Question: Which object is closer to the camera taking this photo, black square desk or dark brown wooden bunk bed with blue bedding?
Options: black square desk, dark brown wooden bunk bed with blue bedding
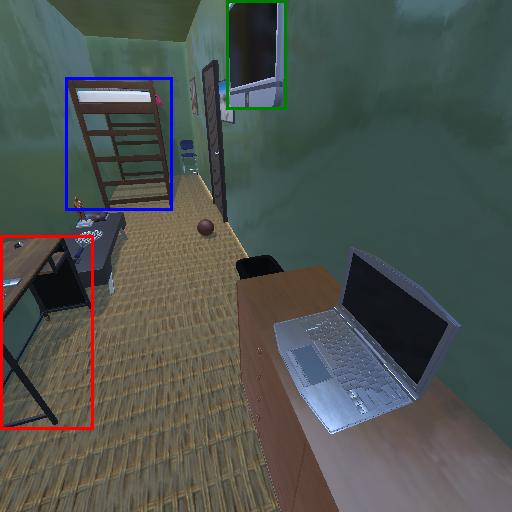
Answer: black square desk